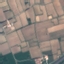
Label: PermanentCrop